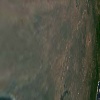
Label: land